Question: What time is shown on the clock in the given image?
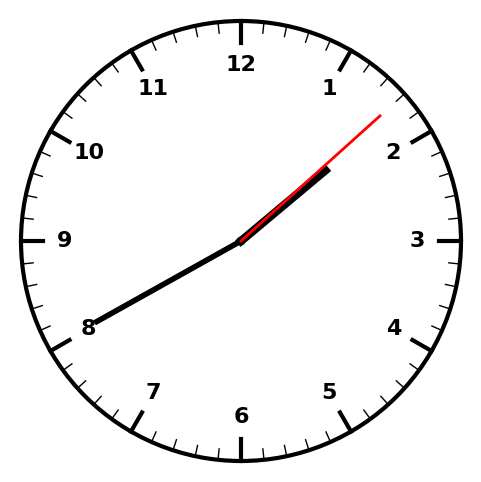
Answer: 01:40:08